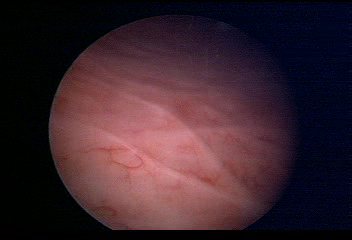
Modality: WLC
Class: Normal mucosa
Bladder cancer association: No